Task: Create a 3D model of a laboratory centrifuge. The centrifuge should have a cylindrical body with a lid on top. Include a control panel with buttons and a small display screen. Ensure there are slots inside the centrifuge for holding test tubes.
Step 428:
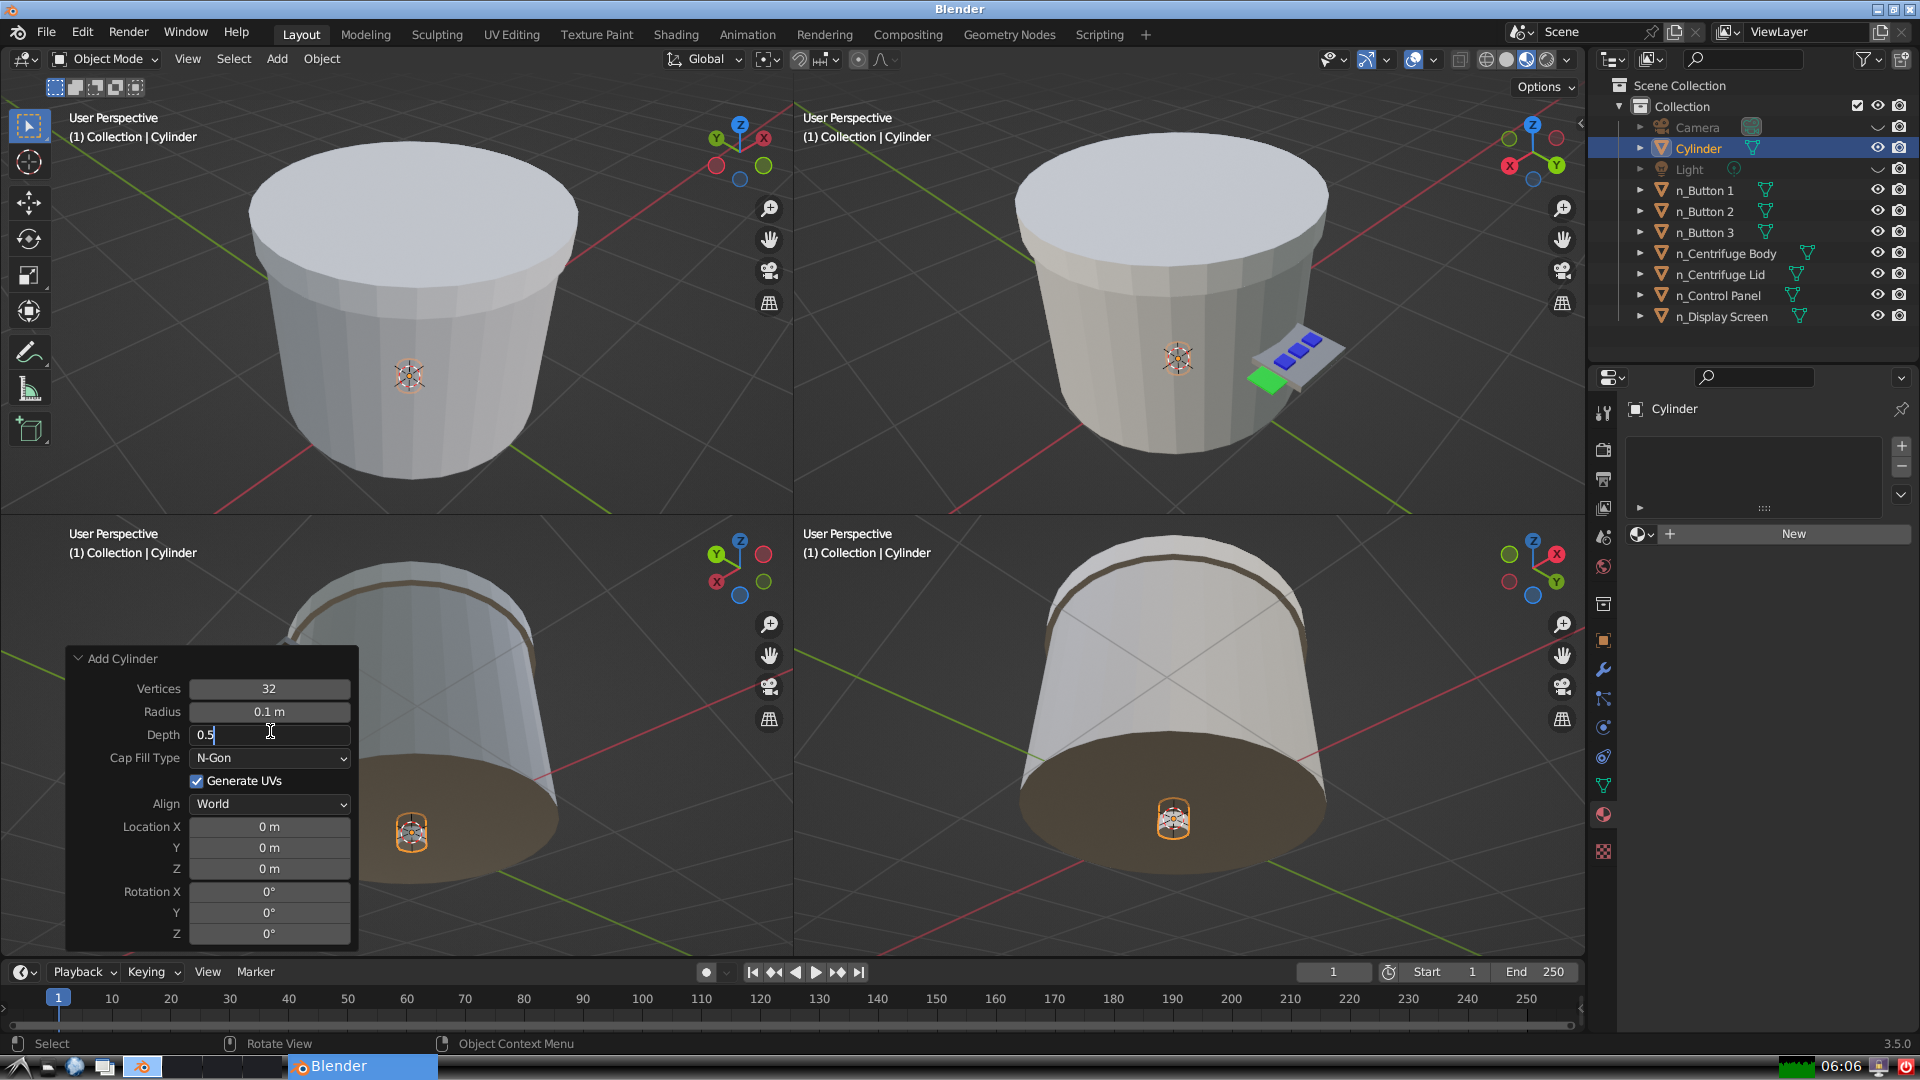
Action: {"key_press": ['Return']}